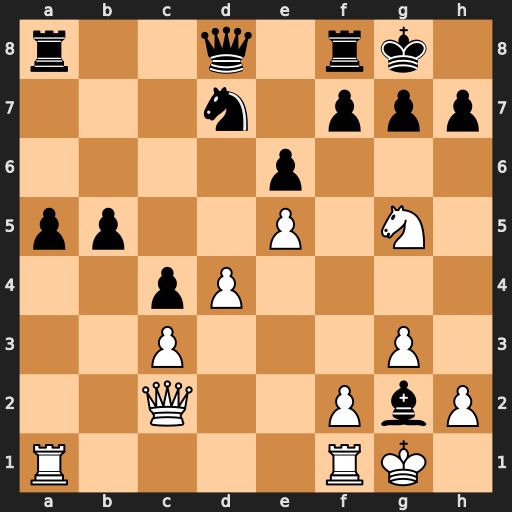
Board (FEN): r2q1rk1/3n1ppp/4p3/pp2P1N1/2pP4/2P3P1/2Q2PbP/R4RK1
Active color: w
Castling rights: -
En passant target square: -
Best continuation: Qxh7#